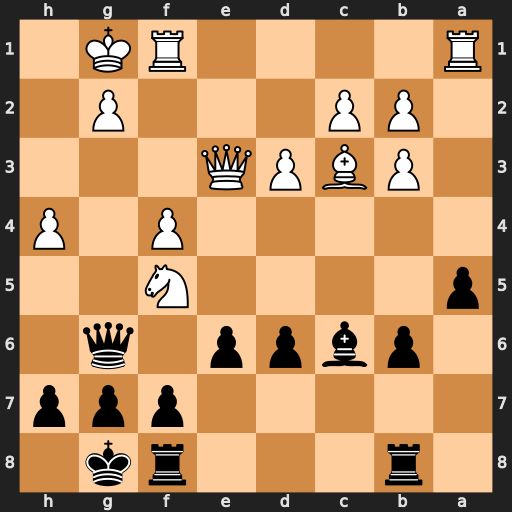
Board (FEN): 1r3rk1/5ppp/1pbpp1q1/p4N2/5P1P/1PBPQ3/1PP3P1/R4RK1
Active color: b
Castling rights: -
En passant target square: -
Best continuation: Qxg2#